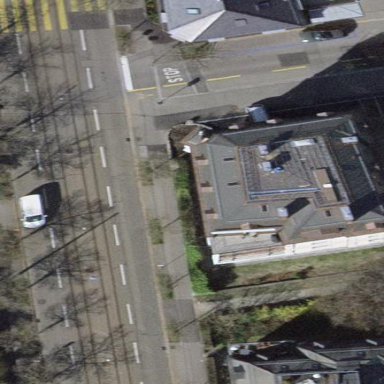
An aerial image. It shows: Unique quadruple saltbox-shaped roof outlines building with multiple apartments.